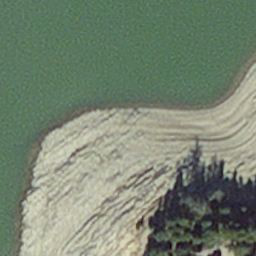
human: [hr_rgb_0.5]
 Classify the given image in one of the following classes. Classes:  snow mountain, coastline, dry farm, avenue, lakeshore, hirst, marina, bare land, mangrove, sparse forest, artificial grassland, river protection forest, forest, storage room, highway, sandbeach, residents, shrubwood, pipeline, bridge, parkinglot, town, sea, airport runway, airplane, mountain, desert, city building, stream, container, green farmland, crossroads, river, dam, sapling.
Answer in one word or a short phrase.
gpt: hirst